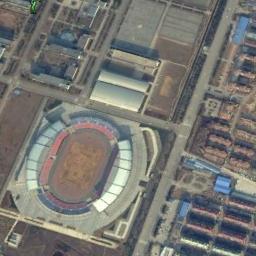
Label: stadium